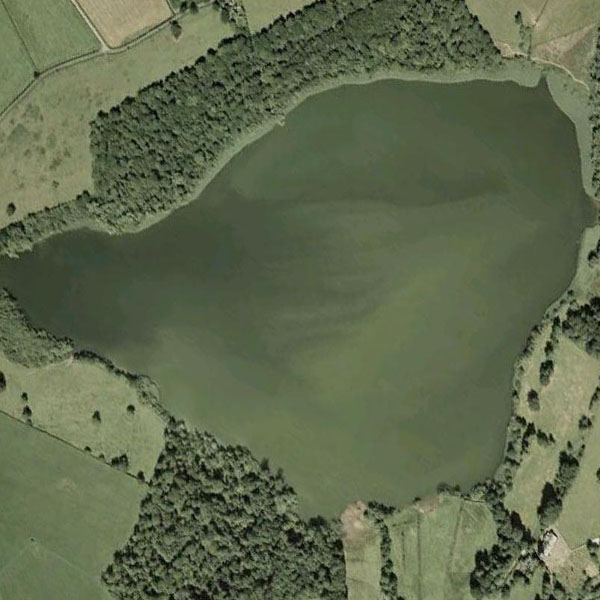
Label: Pond